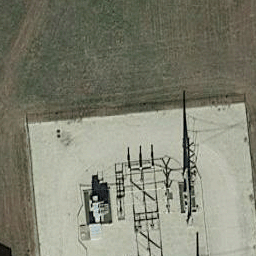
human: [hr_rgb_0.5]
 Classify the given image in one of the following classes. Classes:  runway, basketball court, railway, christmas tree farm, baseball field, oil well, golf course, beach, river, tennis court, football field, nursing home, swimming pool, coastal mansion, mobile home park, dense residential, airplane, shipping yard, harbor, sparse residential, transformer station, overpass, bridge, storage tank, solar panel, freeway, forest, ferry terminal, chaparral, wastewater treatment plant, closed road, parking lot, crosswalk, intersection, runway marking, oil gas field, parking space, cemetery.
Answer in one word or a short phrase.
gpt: transformer station